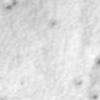
Label: no_change